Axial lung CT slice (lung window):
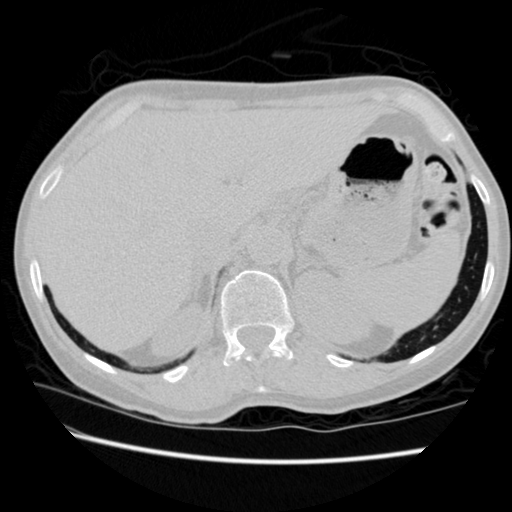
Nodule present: no